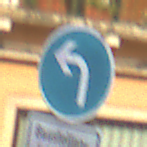
Verkehrszeichen: VorgeschriebeneFahrtrichtungLinks
Zusatzzeichen unten: SonstigeFahrzeugePersonengruppenFrei1
Umgebung: Outdoor, Urban
Tageszeit: MorningAfternoon
Wetter: Clear
Licht: Natural
Jahreszeit: NotSpecified
Kontrast: HighContrast